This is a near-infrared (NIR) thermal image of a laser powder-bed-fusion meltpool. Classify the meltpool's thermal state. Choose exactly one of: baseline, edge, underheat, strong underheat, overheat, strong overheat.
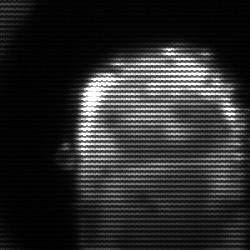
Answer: baseline